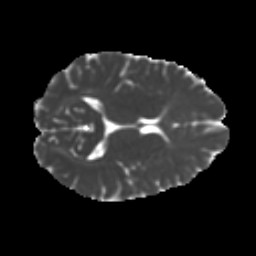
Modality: MD
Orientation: axial
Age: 37
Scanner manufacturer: ge
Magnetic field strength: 3 T
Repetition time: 7.8 s
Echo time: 0.0608 s